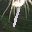
Label: 1